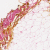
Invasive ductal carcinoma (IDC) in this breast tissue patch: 0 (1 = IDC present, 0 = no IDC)